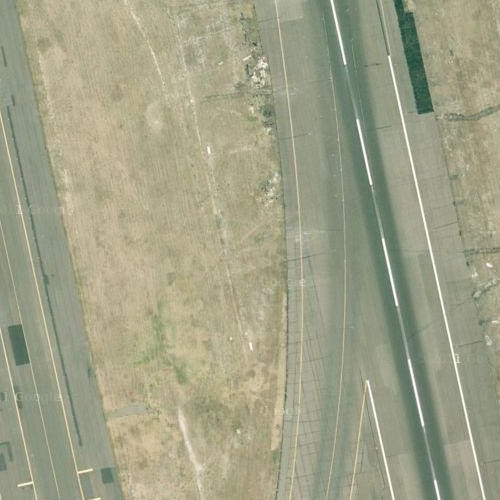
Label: sydney